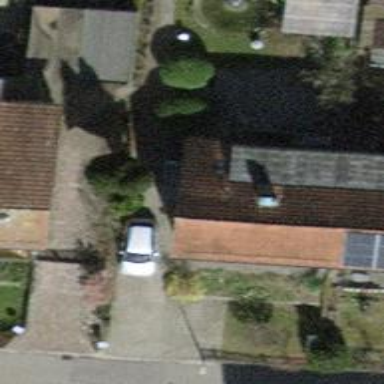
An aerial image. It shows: Semidetached house.